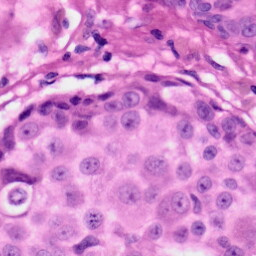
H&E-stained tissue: Skin